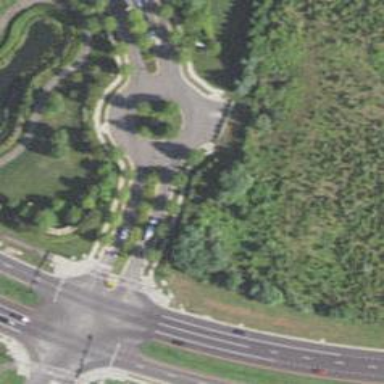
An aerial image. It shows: Residential road with roundabout.